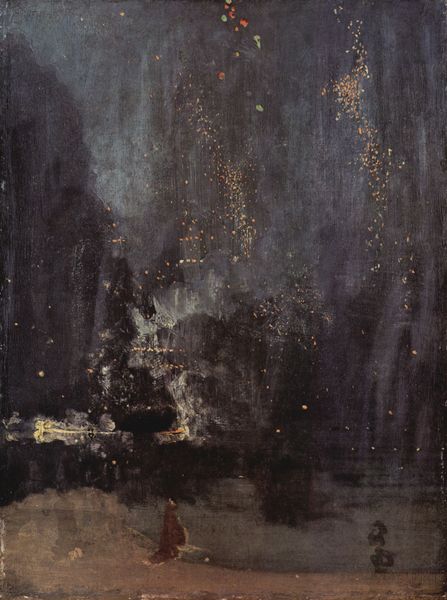
Titel: Notturno in Schwarz und Gold, Die fallende Rakete
Künstler: James Abbot McNeill Whistler
Standort: Detroit
Institution: The Detroit Institute of Arts
Schlagwörter: baum, blau, dunkel, feuer, gemälde, himmel, mann, meer, schatten, umhang, vogel, wasser, weiß, wolken, aquarell, bäume, fluss, gelb, grün, landschaft, menschen, sand, see, ufer, abend, braun, frau, grau, hell, licht, lichter, nacht, schwarz, zeichen, zeichnung, ölbild, rot, schloss, expressionismus, fest, feier, mensch, stehen, signatur, spiegel, öl, horizont, spiegelung, gewässer, pastos, rauch, dunkelheit, figur, gewand, gold, mantel, person, wasserfall, boot, brunnen, fliegen, turm, japan, küste, schiff, strand, düster, zwei, zuschauer, segelschiff, abstrakt, grafik, lila, nebel, schichten, violett, figuren, laut, brand, turner, duktus, finster, streifen, schriftzeichen, fallen, gestalt, leuchten, regen, punkte, laviert, tusche, wasserfarben, flamme, stern, explosion, linie, asien, sterne, china, sprühen, schwärze, verschwommen, finsternis, mönch, fontäne, spritzer, schlieren, lasiert, amorph, lasur, küstenlinie, funken, william, feuerwerk, wunder, william turner, raketen, schwazr, rätselhaft, funke, lärm, nichts, mens, perosn, funkeln, explodieren, enigmatisch, beach, dunkelhiet, kracher, lichterregen, obskur, feuerregen, nacht sterne, nacaht